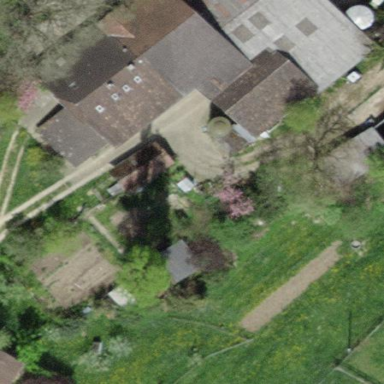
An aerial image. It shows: Farmyard area.